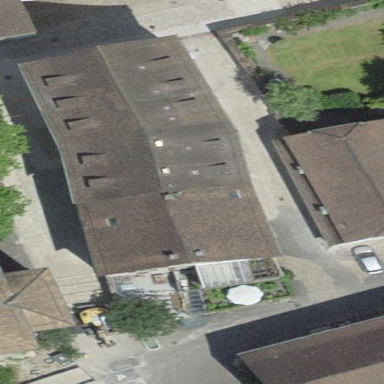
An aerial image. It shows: Building with tile roof.